Field crop: maize
Growth stage: 2
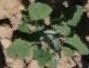
Species: chenopodium